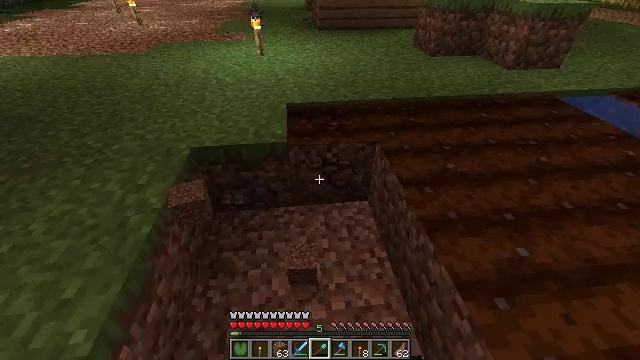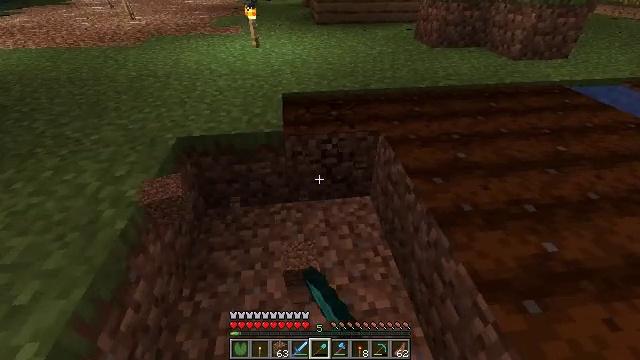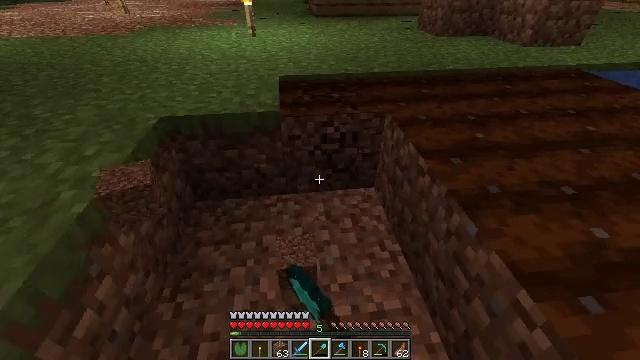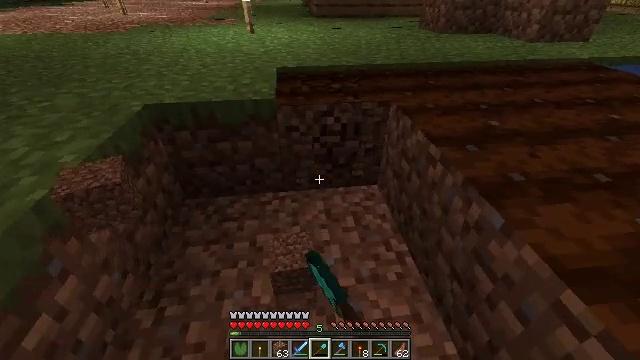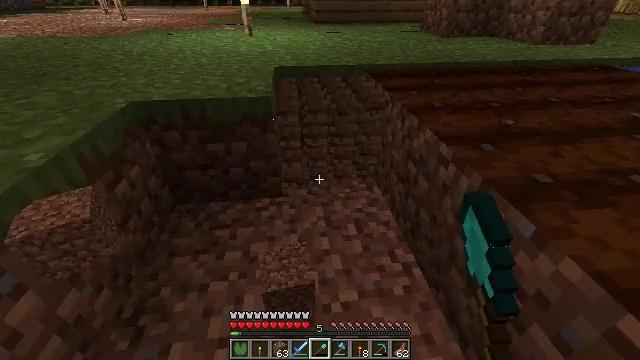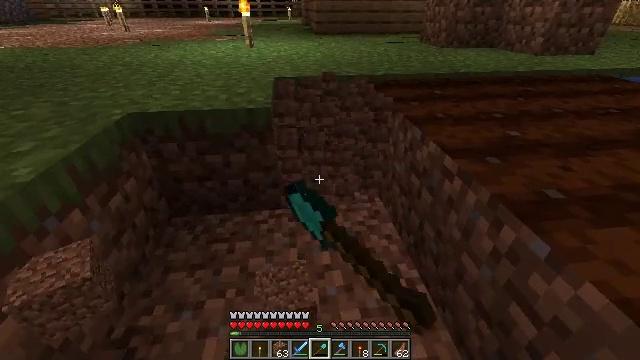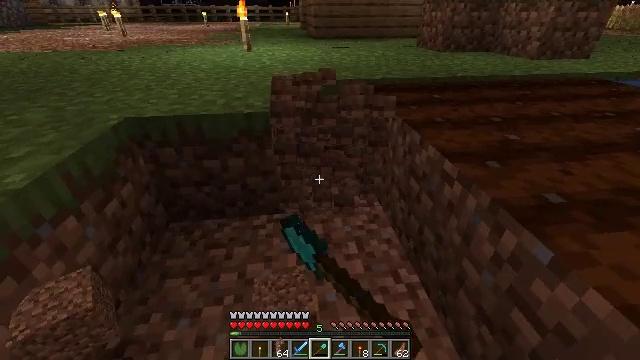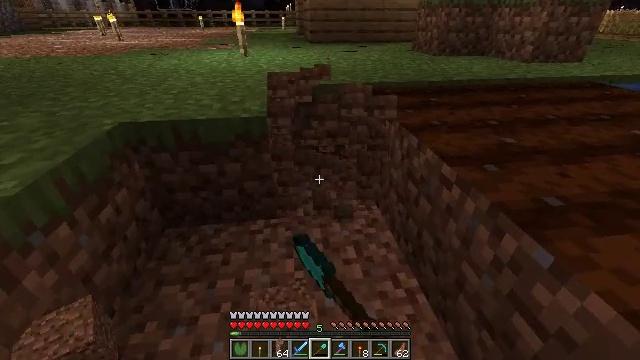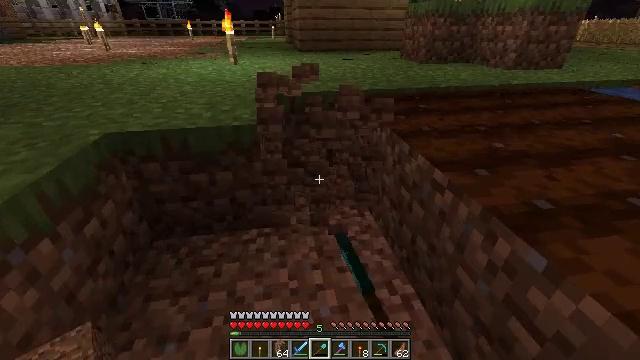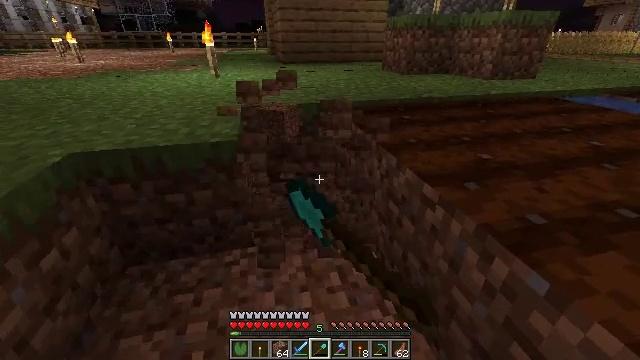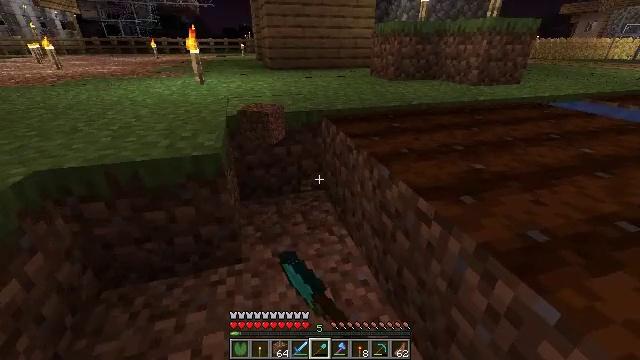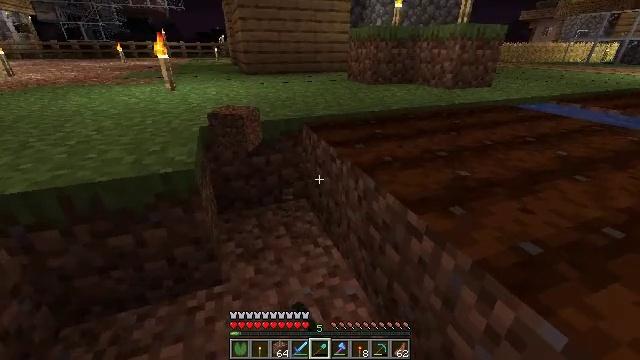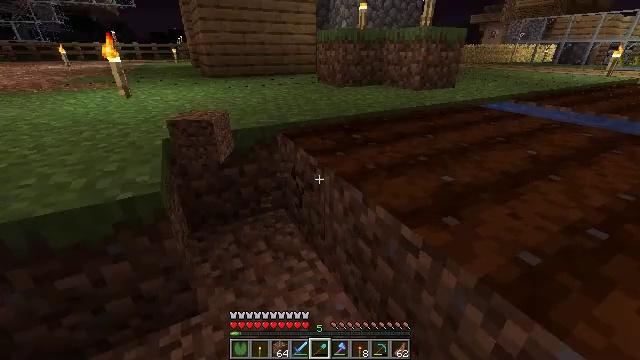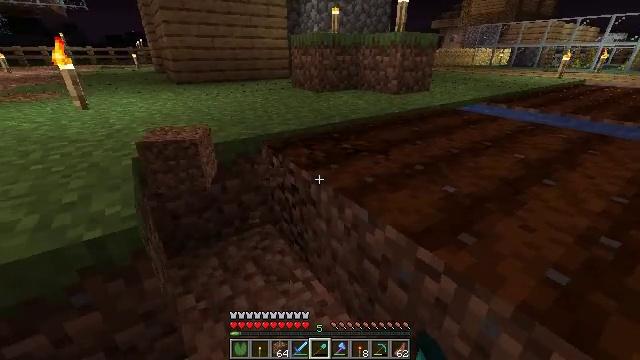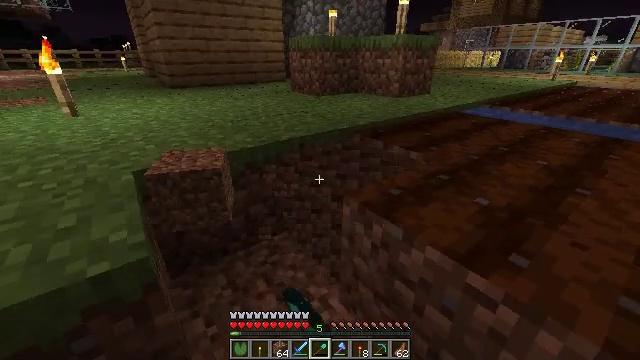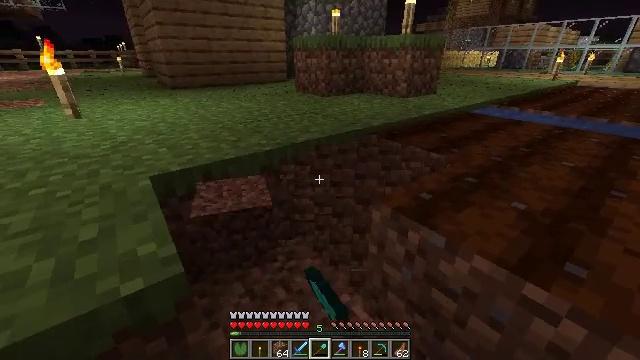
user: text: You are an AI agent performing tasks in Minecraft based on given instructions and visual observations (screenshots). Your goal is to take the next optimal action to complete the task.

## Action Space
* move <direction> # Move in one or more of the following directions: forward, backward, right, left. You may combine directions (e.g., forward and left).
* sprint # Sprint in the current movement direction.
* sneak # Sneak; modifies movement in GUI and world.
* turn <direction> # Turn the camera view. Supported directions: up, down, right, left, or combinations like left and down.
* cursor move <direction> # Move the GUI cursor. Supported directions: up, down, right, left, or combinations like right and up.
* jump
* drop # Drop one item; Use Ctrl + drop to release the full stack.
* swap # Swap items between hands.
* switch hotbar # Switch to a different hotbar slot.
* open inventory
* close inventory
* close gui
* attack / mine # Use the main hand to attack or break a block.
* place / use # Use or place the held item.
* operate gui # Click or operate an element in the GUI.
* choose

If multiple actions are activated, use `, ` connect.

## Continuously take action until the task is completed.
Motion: motion action
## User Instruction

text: Attack the farmland to gather it.
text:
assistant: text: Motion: move forward, attack / mine
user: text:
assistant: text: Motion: attack / mine
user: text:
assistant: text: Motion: turn up, attack / mine
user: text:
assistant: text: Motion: turn up, attack / mine
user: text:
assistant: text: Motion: turn up, attack / mine
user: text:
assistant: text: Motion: attack / mine
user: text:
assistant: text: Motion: attack / mine
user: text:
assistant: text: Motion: turn right and up, attack / mine
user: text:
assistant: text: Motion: move forward, turn right and up, attack / mine
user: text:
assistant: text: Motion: move forward, turn right and up, attack / mine
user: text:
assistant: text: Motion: move forward and move left, turn right, attack / mine
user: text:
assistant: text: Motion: move forward and move left, turn right, attack / mine
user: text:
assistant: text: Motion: move forward and move left, turn right, attack / mine
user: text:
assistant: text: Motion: move left, turn right, attack / mine
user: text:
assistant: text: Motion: attack / mine
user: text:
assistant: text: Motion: turn right, attack / mine
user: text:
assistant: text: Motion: turn right, attack / mine
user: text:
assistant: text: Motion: attack / mine
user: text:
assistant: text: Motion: attack / mine
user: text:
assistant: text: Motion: attack / mine
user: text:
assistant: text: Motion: turn right, attack / mine
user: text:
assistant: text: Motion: turn right and down, attack / mine
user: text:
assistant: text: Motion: turn right and down, attack / mine
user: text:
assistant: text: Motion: turn right, attack / mine
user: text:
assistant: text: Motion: turn right, attack / mine
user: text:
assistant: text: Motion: turn right, attack / mine
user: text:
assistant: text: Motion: turn right, attack / mine
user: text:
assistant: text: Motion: turn right, attack / mine
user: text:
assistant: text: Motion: turn right, attack / mine
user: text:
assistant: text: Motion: turn right, attack / mine